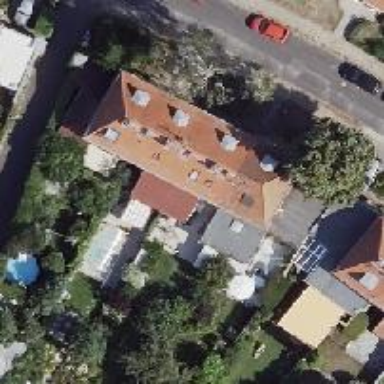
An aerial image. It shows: Terrace building with hipped roof.